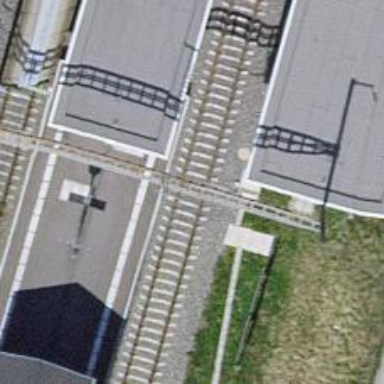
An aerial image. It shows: Stop position for public transport at railway stop.